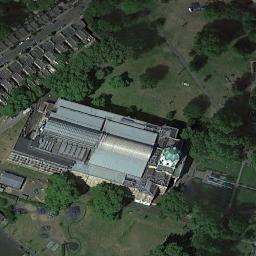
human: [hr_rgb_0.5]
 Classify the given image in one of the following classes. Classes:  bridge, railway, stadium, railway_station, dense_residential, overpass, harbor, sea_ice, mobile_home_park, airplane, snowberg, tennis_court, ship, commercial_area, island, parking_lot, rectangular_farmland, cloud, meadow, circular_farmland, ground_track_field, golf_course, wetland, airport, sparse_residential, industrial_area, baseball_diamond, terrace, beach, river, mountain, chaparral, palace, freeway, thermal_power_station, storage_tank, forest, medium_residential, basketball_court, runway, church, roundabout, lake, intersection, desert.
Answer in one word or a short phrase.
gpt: church